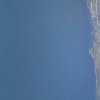
Label: water